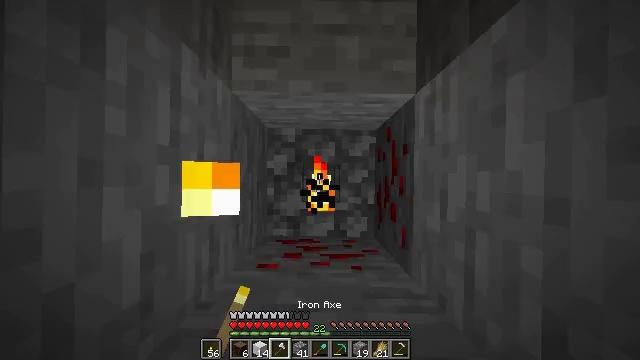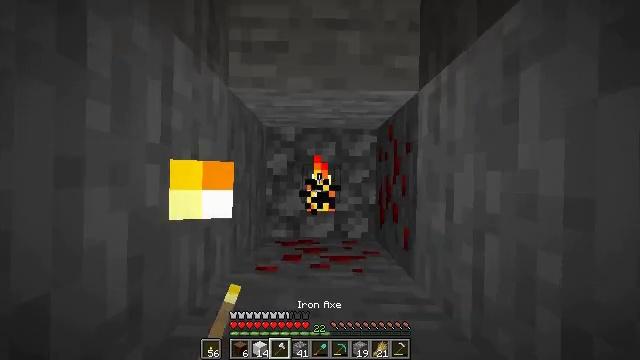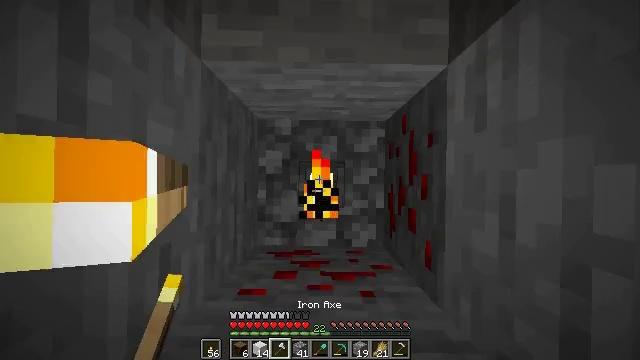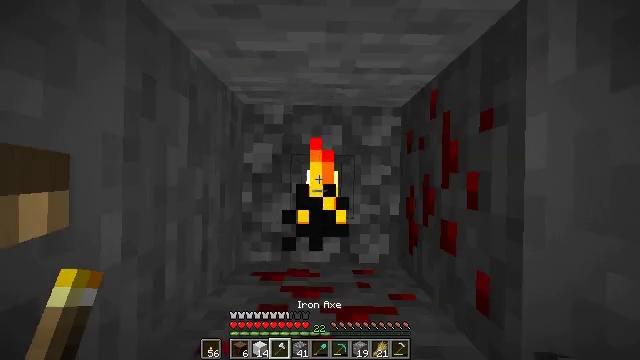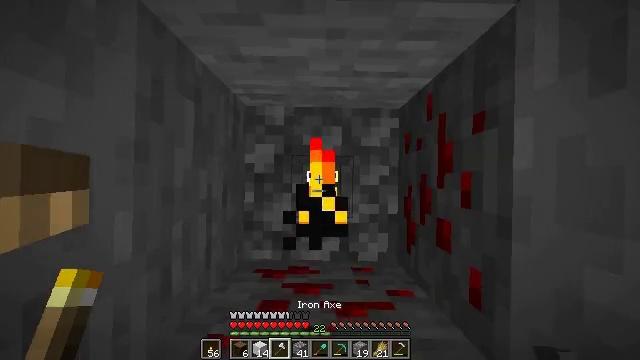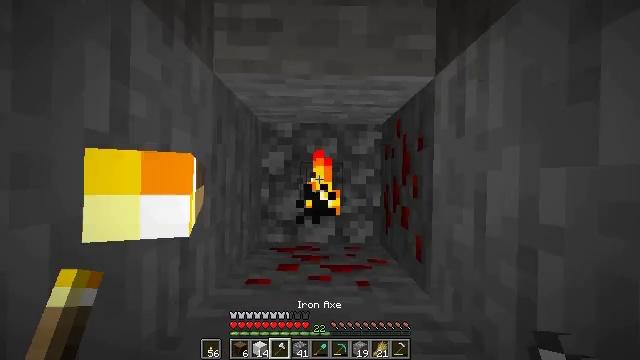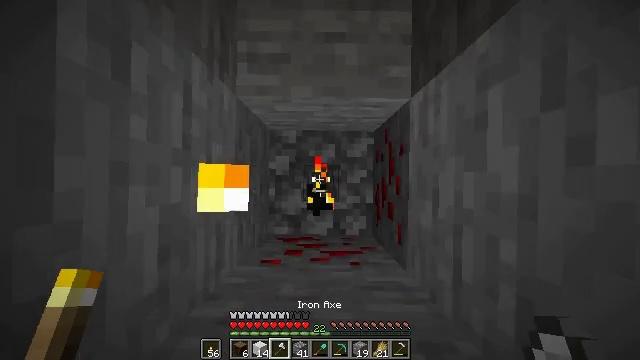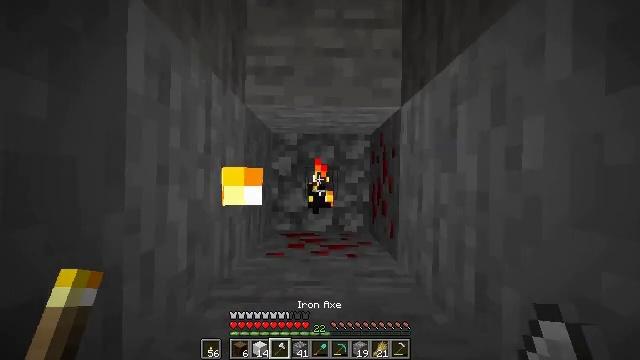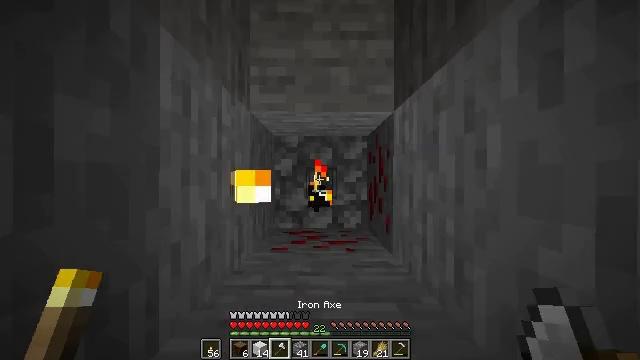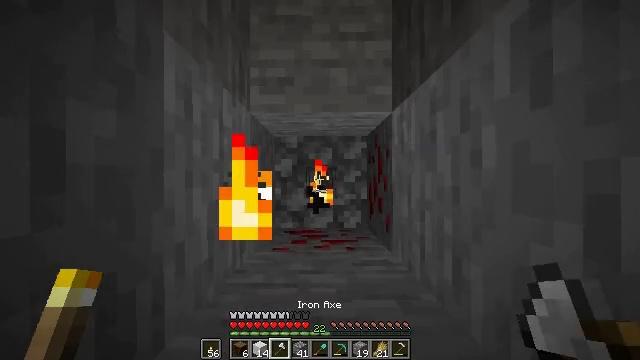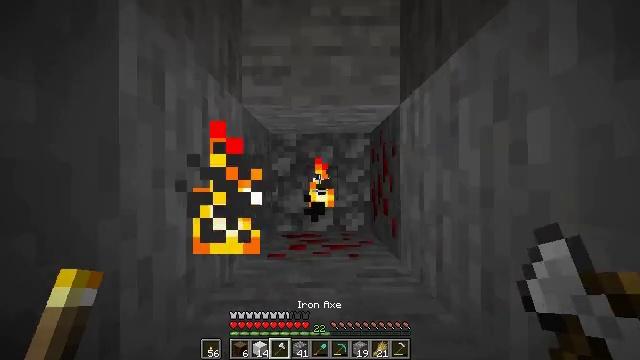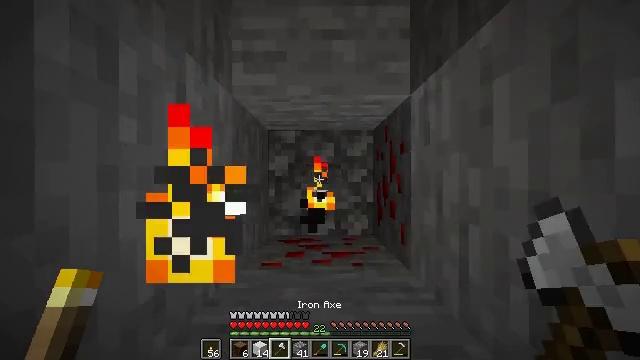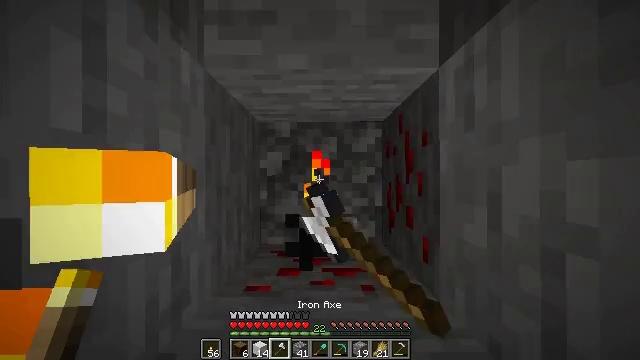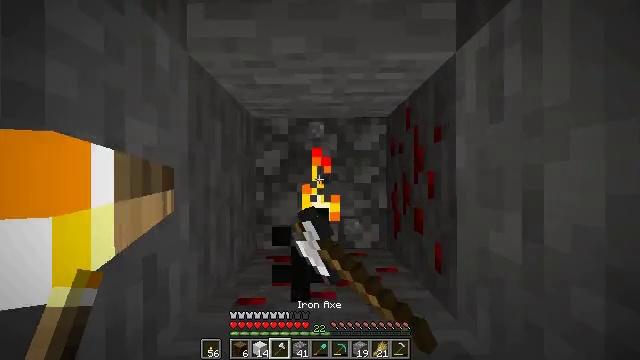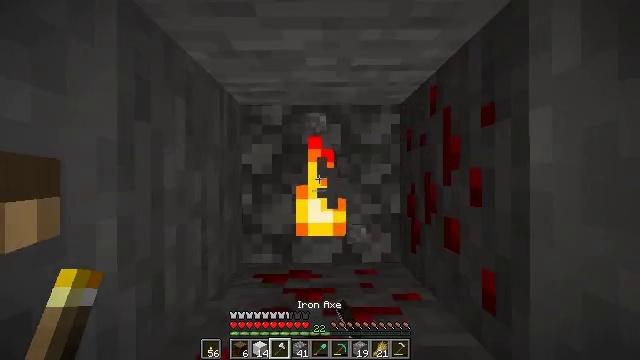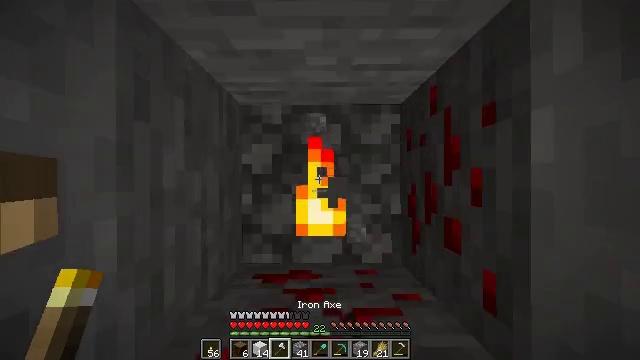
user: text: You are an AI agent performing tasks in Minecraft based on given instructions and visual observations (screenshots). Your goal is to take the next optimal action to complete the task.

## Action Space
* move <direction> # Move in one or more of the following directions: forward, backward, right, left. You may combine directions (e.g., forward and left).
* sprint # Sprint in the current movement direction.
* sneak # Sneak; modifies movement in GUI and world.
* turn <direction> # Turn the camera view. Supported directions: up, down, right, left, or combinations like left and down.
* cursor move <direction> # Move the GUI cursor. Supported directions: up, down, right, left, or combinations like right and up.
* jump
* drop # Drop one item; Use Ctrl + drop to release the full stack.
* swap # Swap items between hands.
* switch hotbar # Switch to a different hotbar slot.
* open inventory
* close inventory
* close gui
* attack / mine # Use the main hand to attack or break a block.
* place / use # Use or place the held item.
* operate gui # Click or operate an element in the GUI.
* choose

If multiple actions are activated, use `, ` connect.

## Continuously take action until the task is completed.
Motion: motion action
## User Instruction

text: Break the torch to collect it.
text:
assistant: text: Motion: jump
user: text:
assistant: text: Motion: jump
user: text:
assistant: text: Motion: jump
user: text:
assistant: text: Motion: jump
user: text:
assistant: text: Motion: jump
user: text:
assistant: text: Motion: jump
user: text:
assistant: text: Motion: turn down, jump
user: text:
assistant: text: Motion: turn down, jump
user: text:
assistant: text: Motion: turn down
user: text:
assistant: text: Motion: no_op
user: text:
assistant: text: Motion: attack / mine
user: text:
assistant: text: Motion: attack / mine
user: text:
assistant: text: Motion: attack / mine
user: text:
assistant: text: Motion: no_op
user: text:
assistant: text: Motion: no_op
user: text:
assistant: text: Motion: no_op